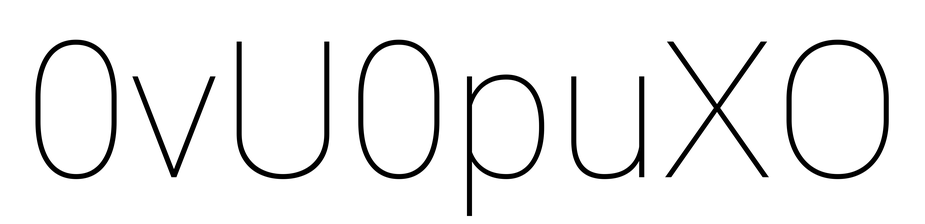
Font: Roboto_Thin